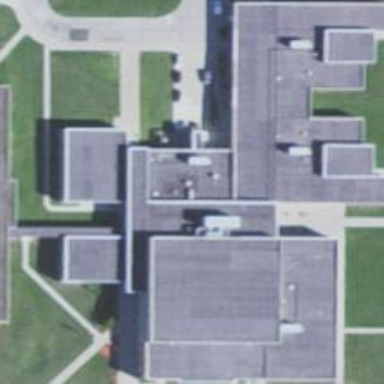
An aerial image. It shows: School building.